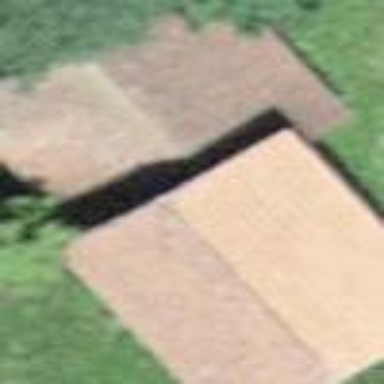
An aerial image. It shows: Cabin.